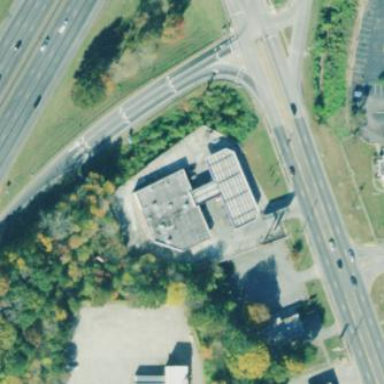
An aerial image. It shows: Convenience store with fuel services inside building.